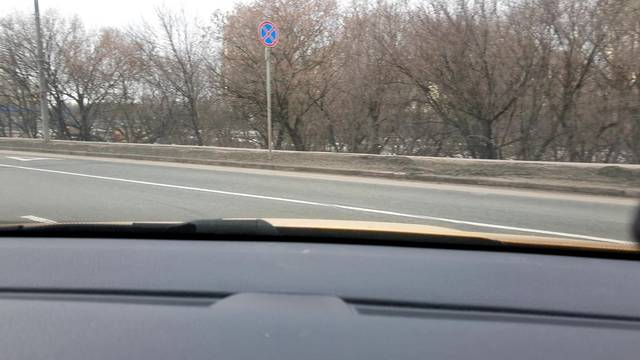
Region: Russia
Coordinates: 55.653, 37.48